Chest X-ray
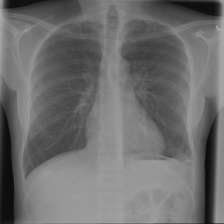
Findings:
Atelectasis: negative
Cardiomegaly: negative
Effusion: positive
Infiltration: negative
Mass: negative
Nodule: negative
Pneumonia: negative
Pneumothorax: negative
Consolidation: negative
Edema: negative
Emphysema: negative
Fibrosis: negative
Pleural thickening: positive
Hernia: negative